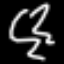
Label: squiggle